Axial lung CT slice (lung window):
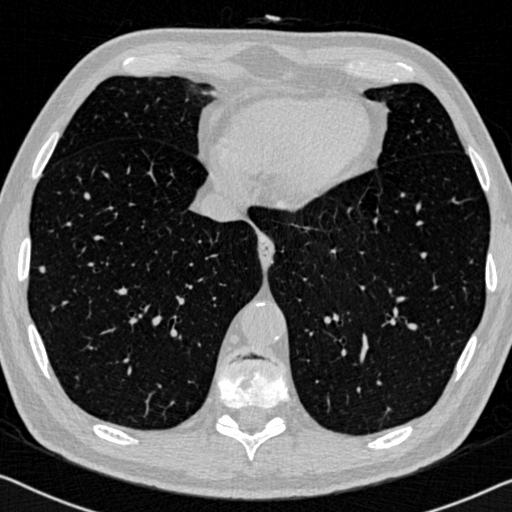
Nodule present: yes
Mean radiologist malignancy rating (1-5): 2.75